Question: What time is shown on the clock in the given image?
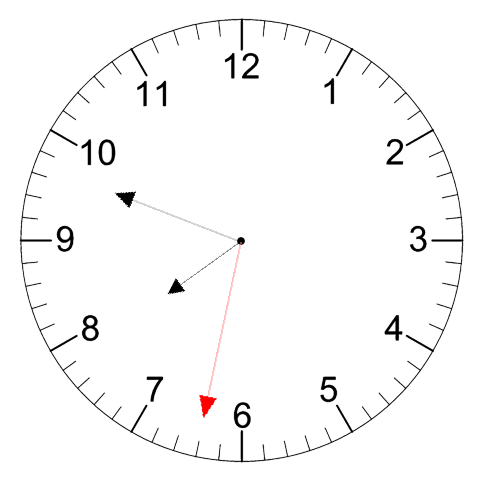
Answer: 07:48:32